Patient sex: M
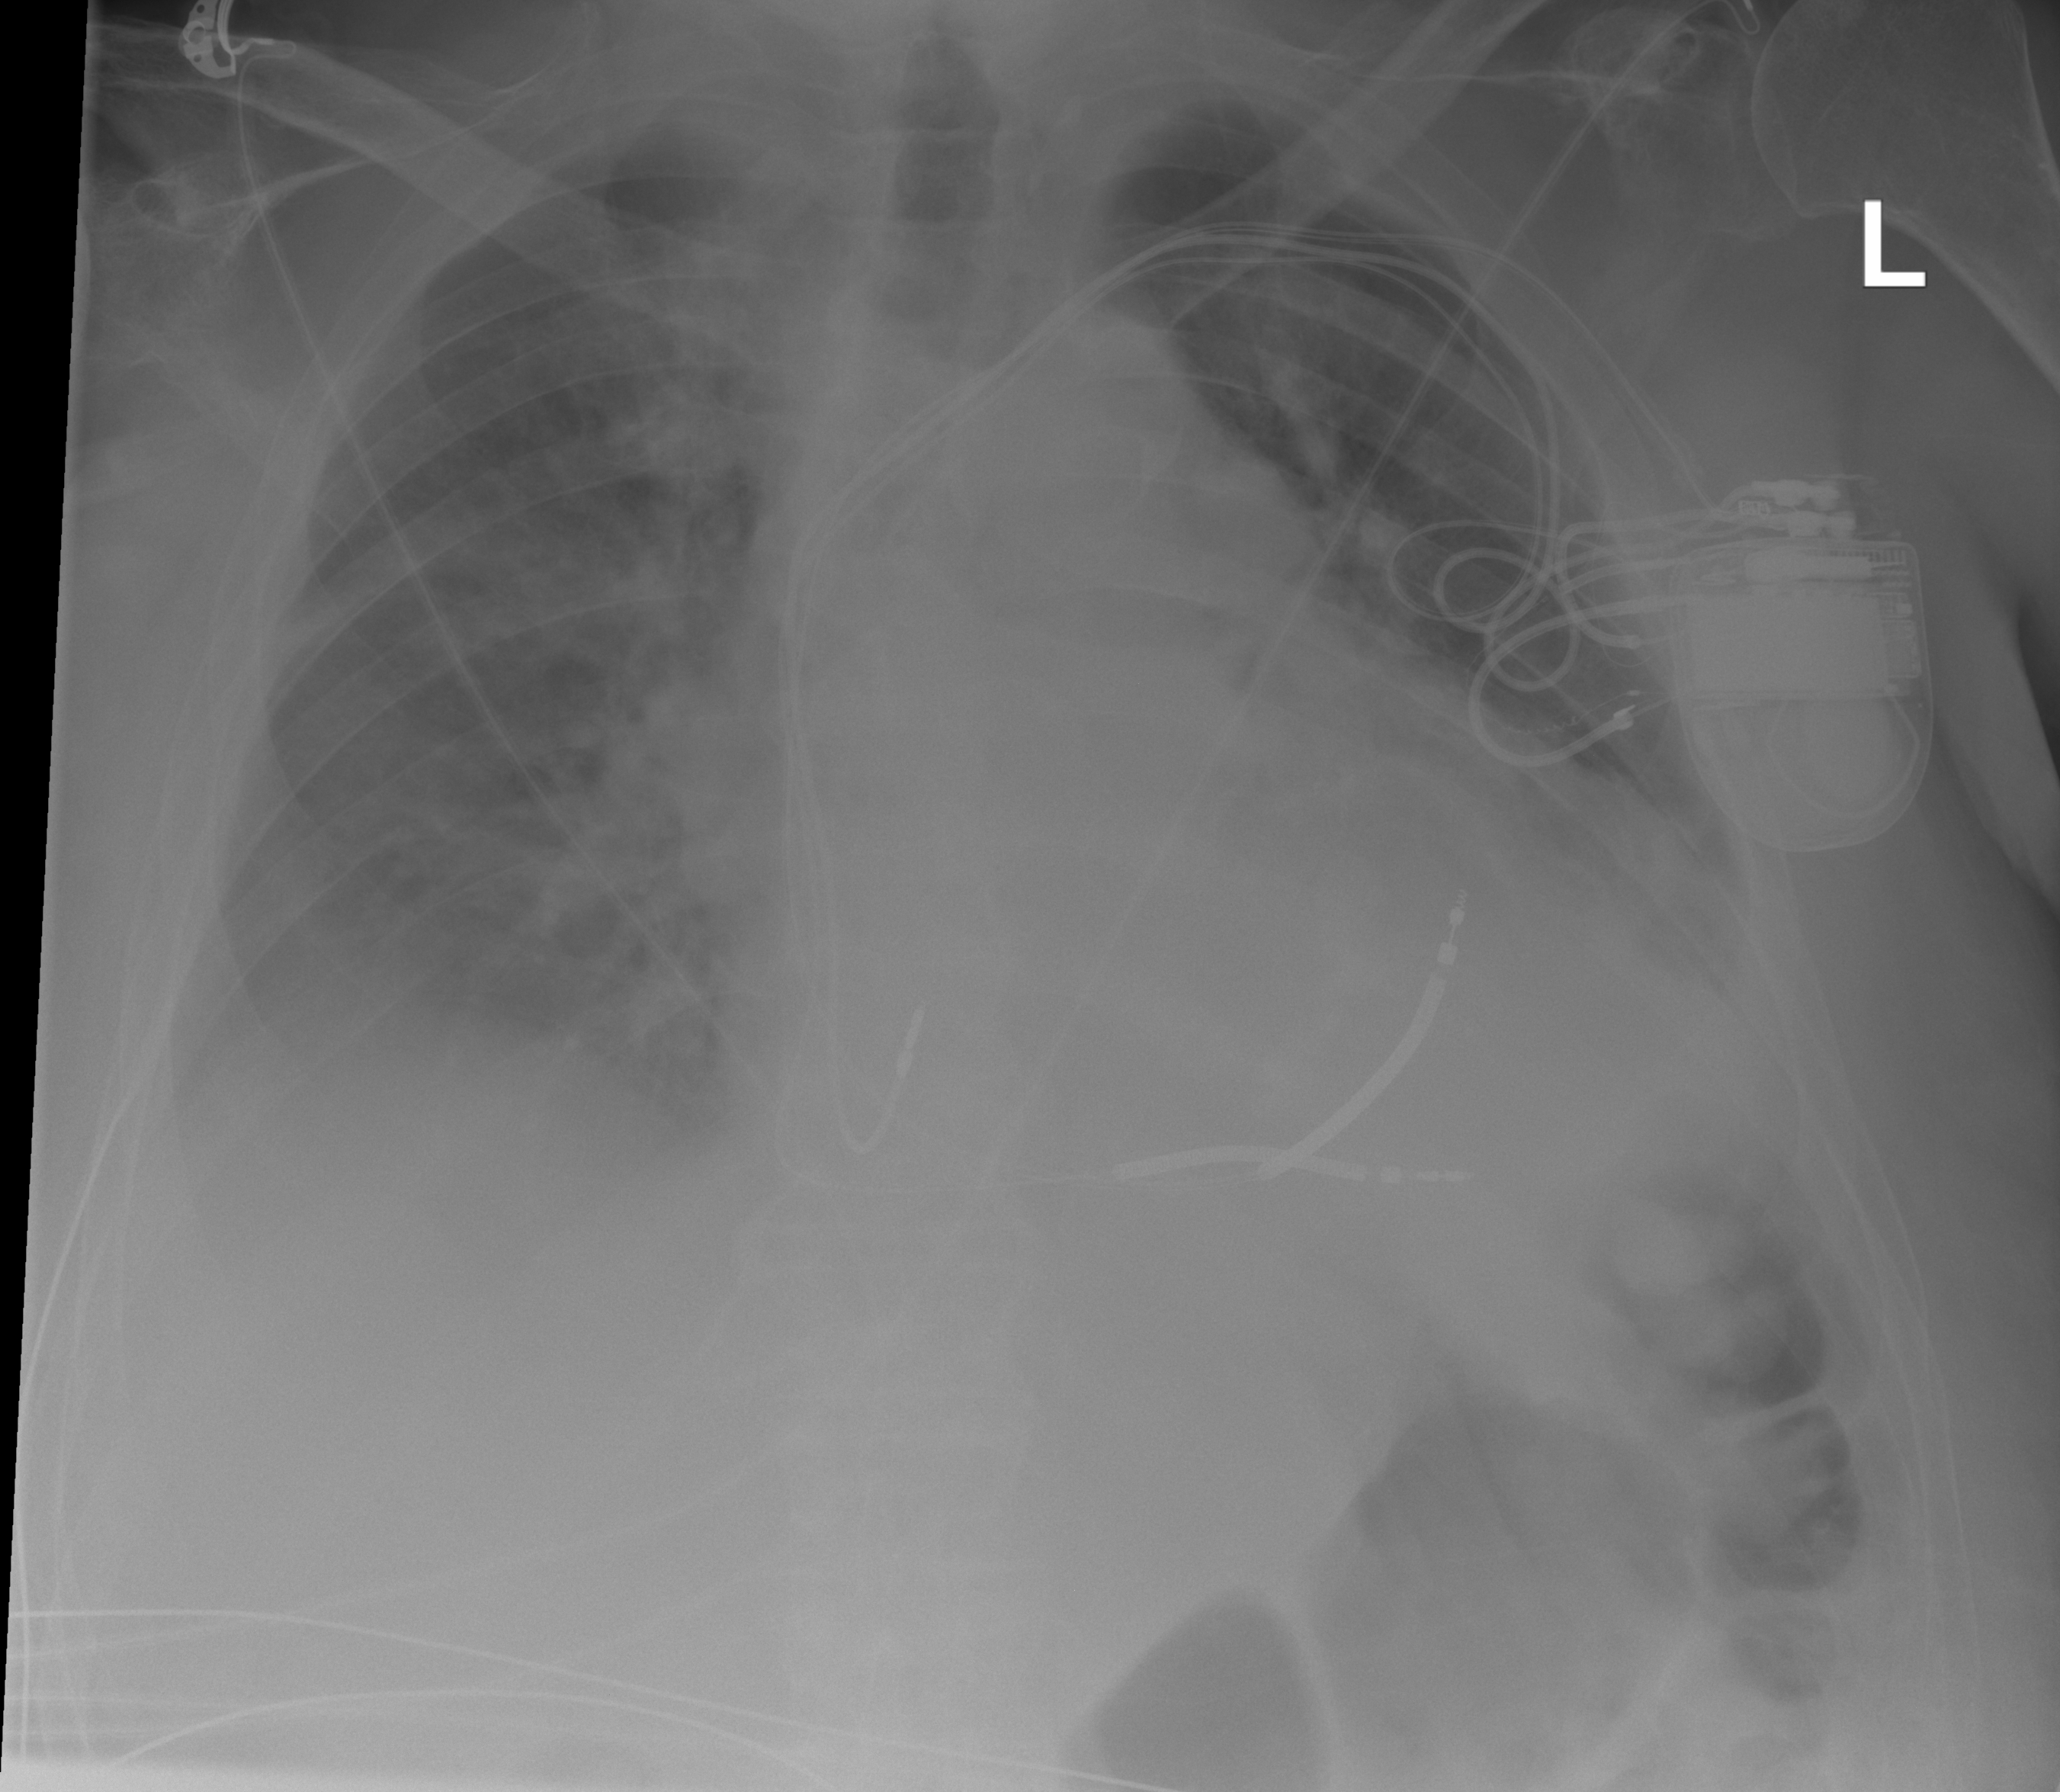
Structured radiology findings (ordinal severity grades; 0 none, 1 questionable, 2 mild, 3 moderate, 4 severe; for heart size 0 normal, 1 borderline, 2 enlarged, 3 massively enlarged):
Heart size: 3
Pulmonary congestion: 1
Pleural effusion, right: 3
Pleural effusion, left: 2
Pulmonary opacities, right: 0
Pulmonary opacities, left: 0
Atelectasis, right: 3
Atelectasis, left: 2